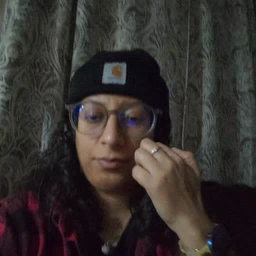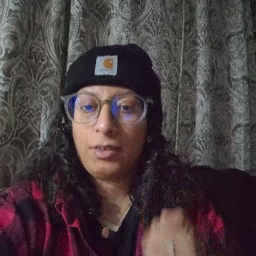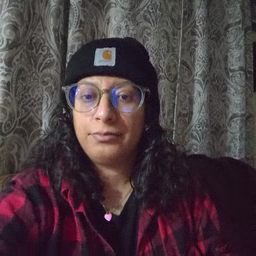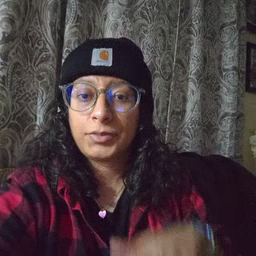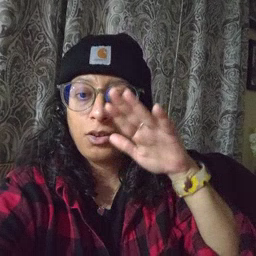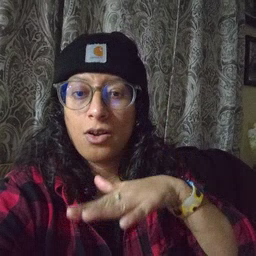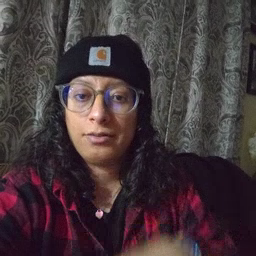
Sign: on